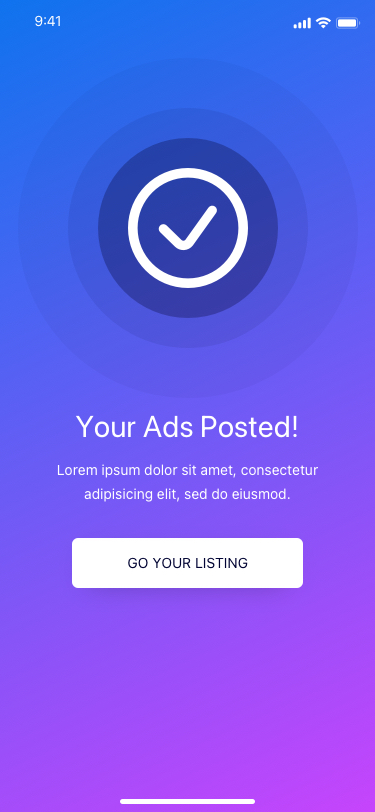
Text in this UI design:
Your Ads Posted!
Lorem ipsum dolor sit amet, consectetur adipisicing elit, sed do eiusmod.